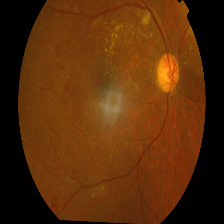
Diabetic retinopathy grade: Proliferative DR